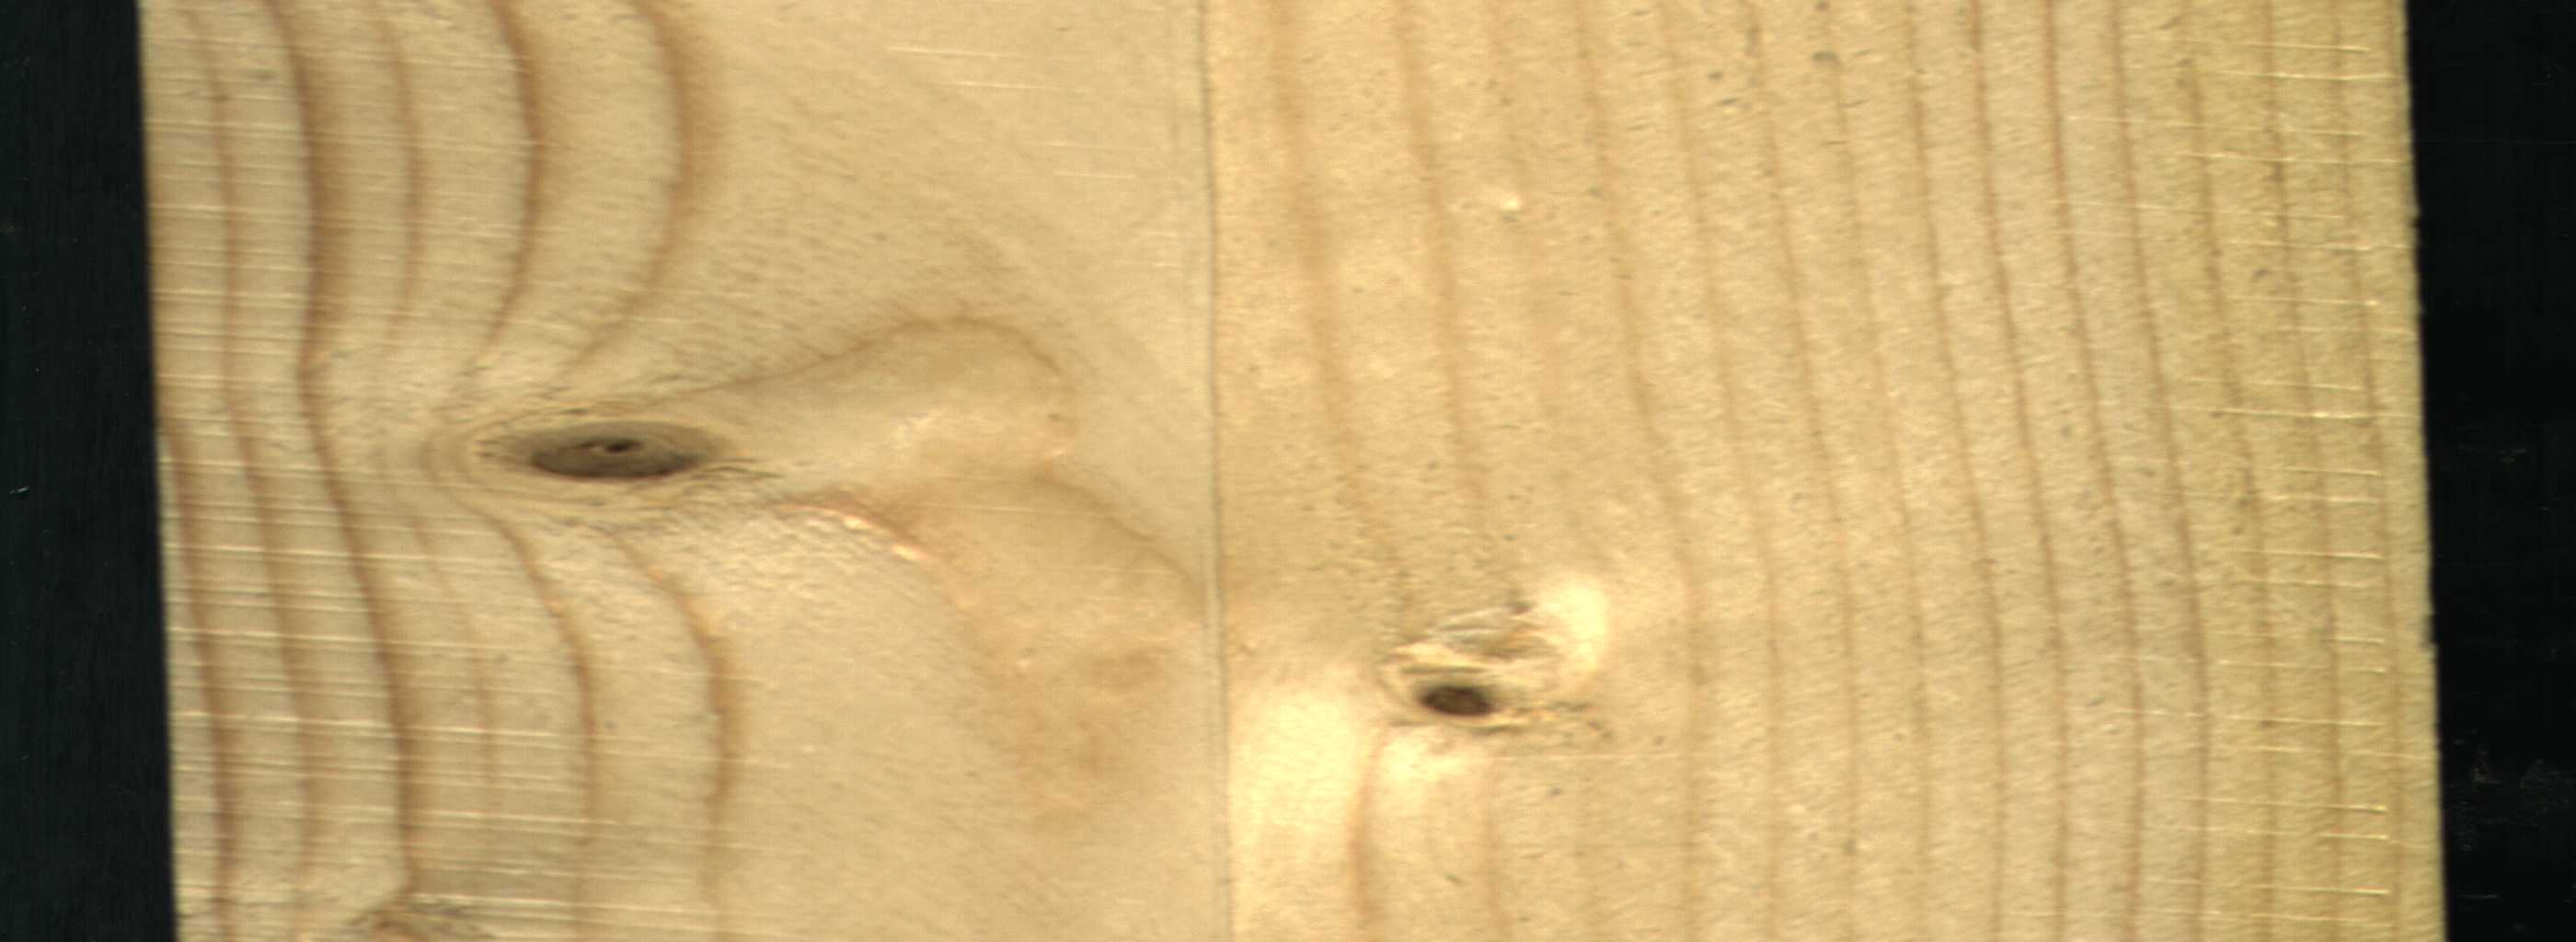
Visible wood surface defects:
Live_Knot
Live_Knot